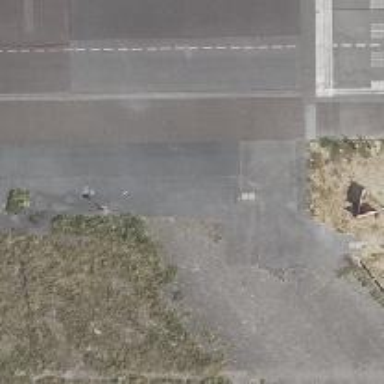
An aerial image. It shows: Asphalt footway.